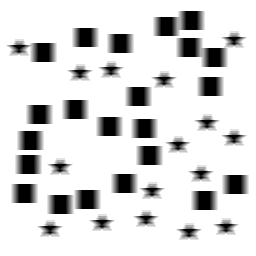
Squares: 22
Triangles: 0
Stars: 16
Total shapes: 38